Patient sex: M
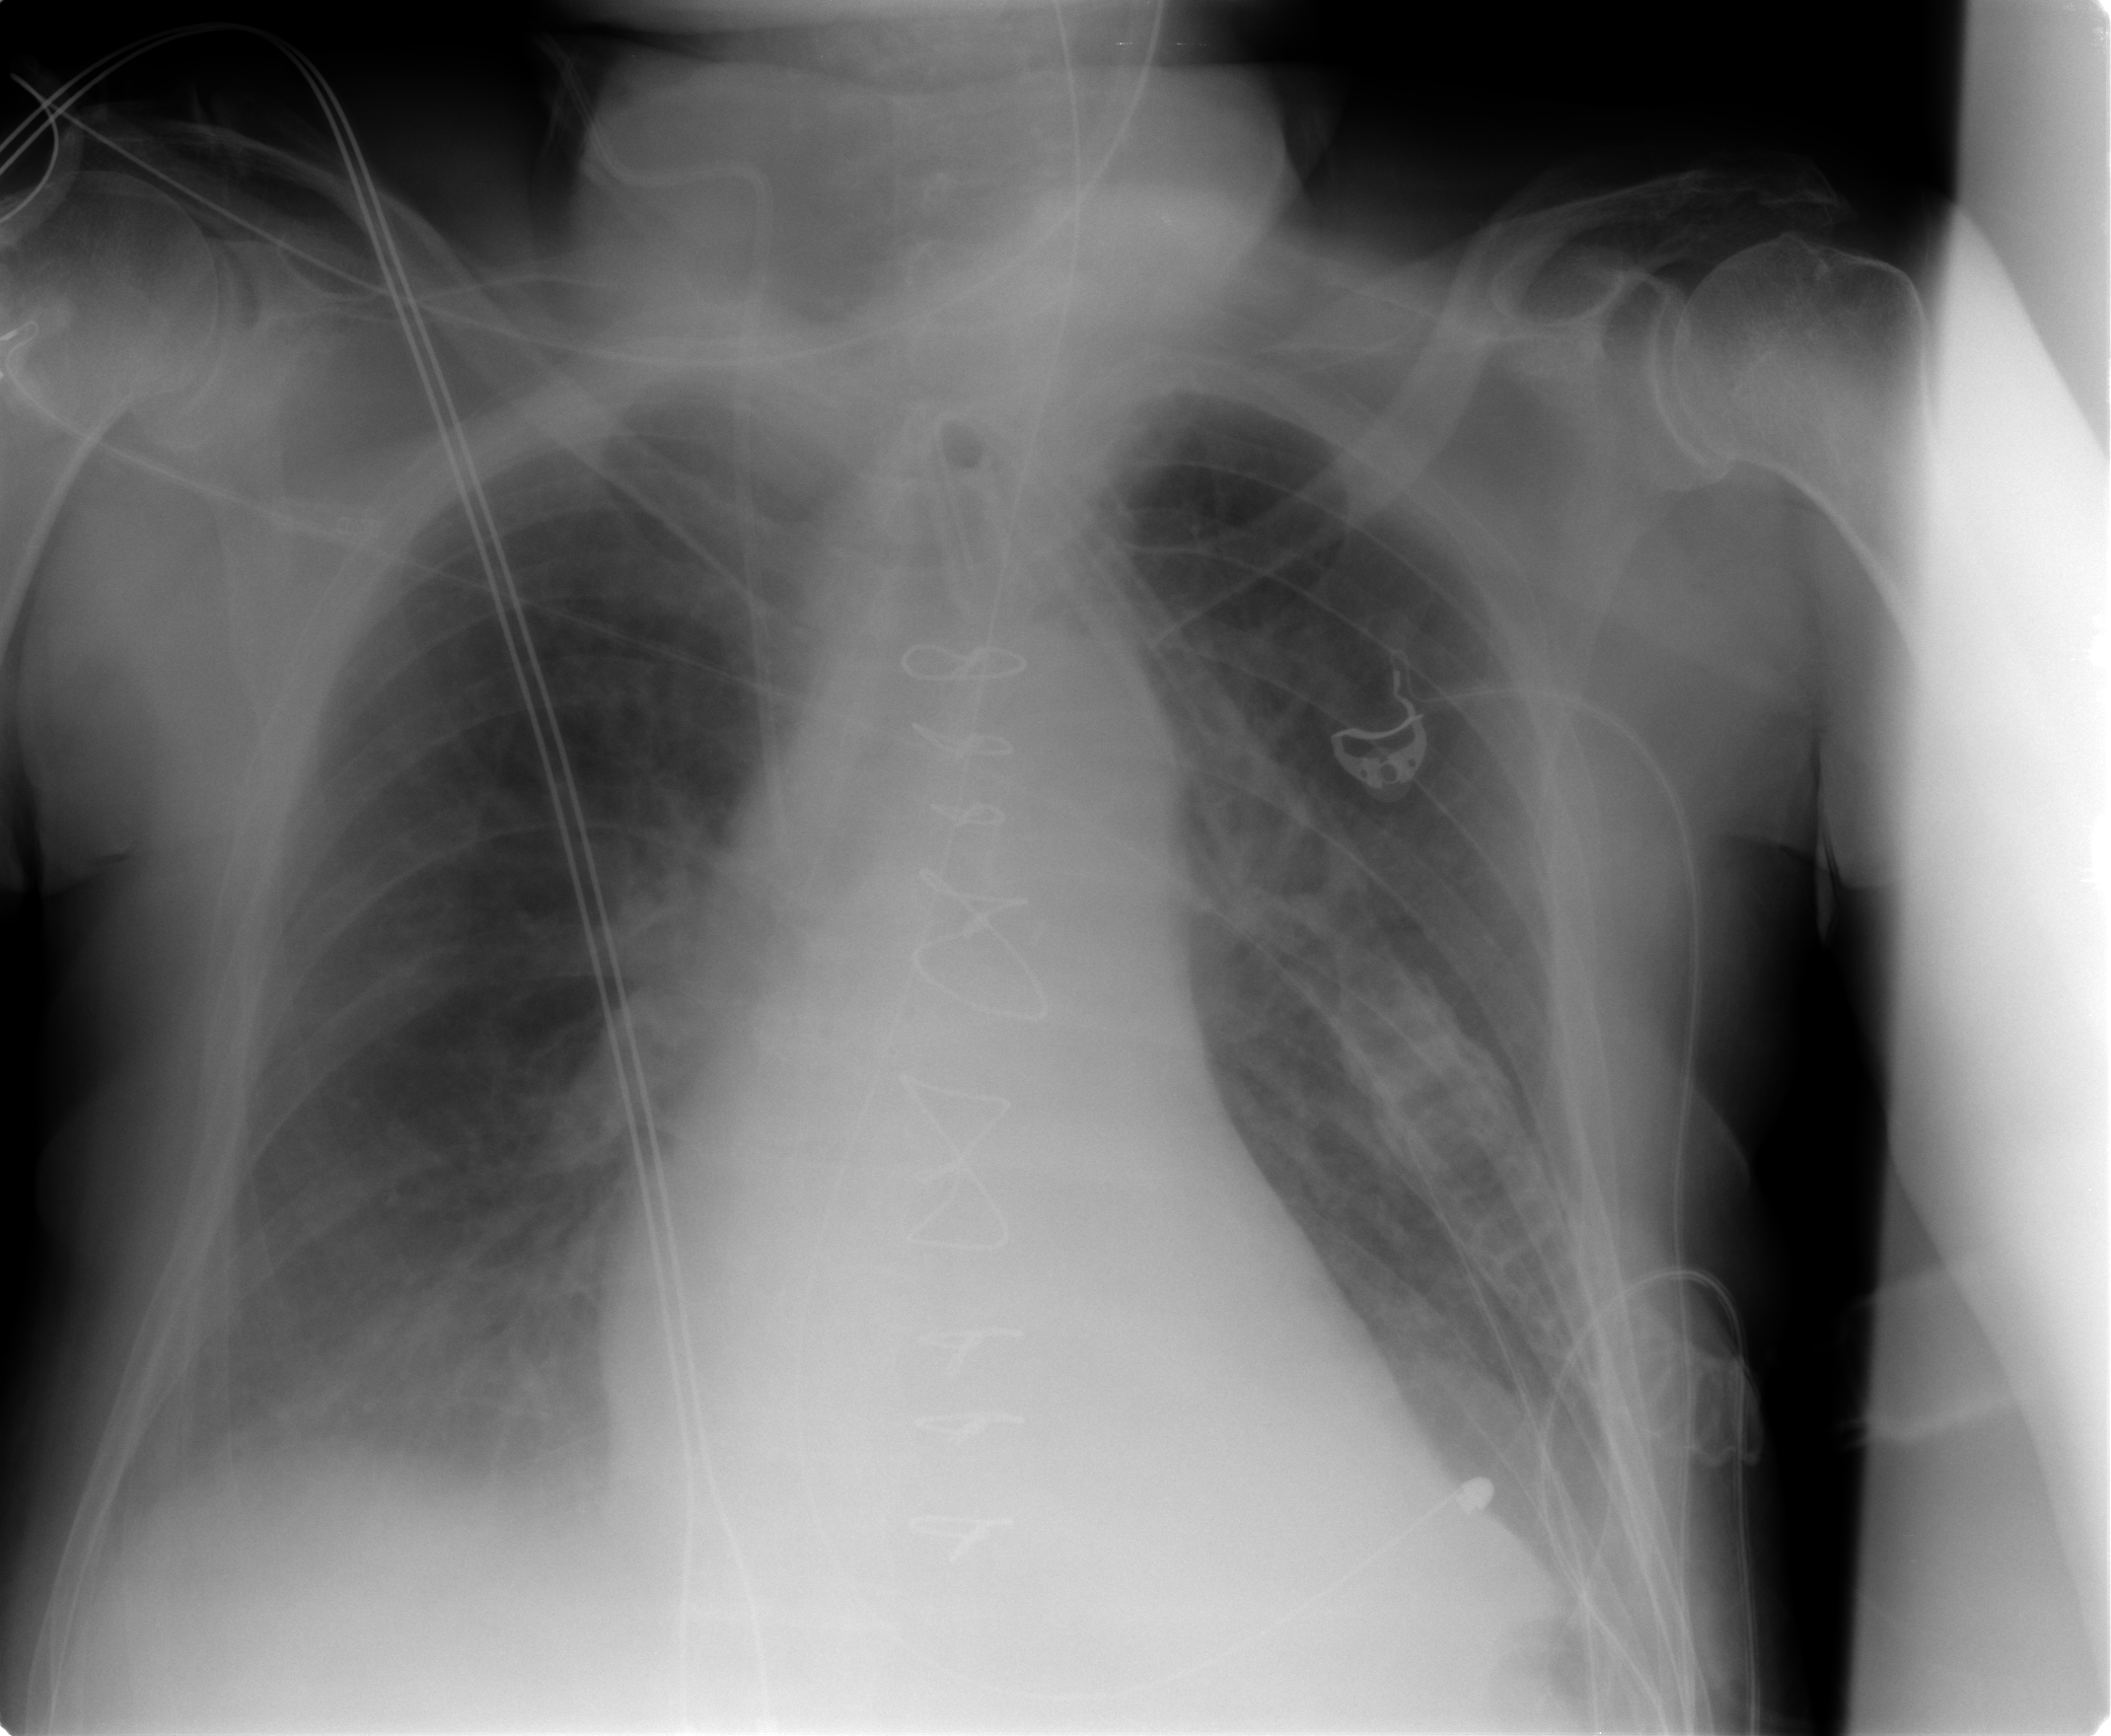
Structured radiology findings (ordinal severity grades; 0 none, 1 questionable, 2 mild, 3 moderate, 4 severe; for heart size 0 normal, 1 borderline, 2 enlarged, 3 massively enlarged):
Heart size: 2
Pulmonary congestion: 2
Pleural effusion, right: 2
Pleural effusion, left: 0
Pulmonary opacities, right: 0
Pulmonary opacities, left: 0
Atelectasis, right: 2
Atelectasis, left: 0